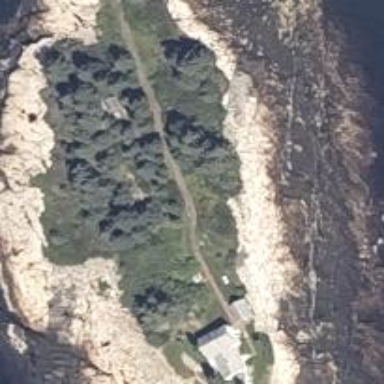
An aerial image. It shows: Historic lighthouse.